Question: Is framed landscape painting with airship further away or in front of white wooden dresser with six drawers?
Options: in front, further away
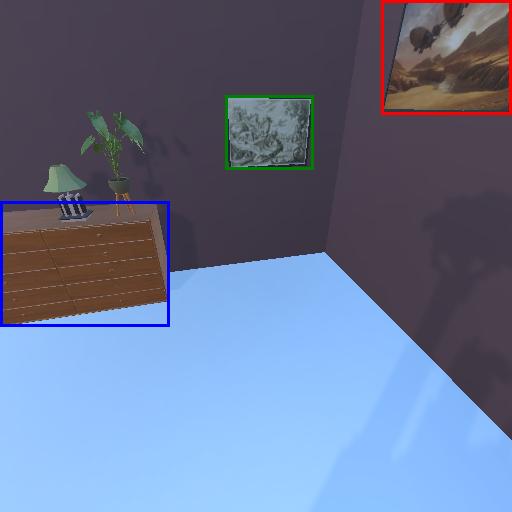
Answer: in front